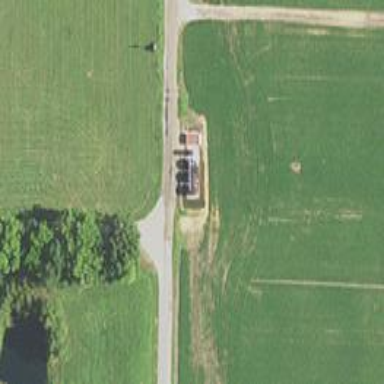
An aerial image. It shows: Storage tank with man-made structure.